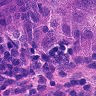
Metastatic tissue present: yes